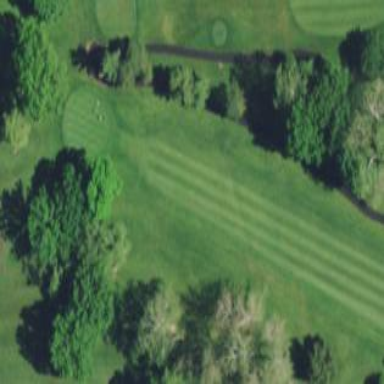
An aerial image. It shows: Golf fairway surrounded by grass.